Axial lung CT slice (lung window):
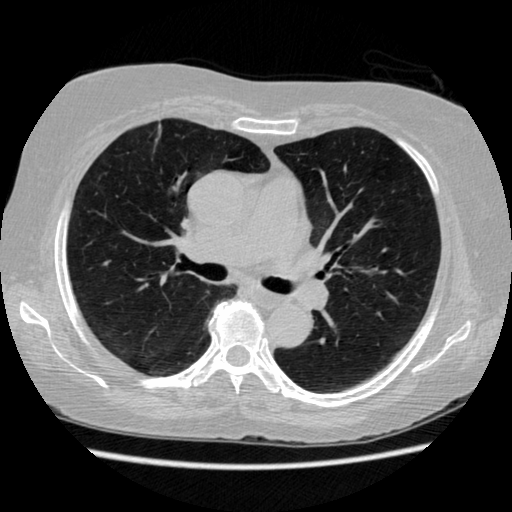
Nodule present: no